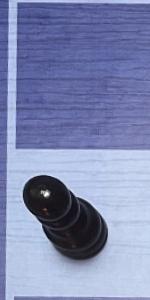
Label: Pawn_Black